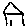
Label: house